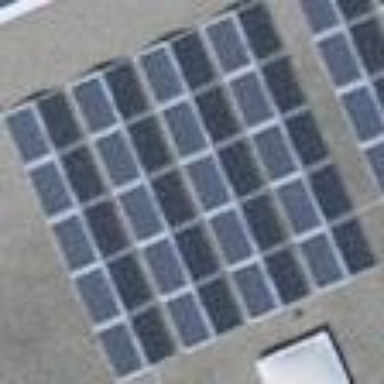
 consisting of solar photovoltaic panels."